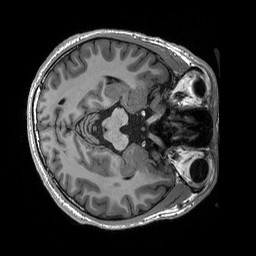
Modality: T1w
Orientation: axial
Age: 20
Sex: male
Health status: healthy
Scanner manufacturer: siemens
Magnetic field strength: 3 T
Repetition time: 2.53 s
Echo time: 0.00227 s